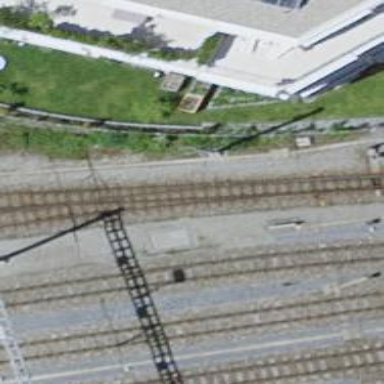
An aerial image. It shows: Narrow-gauge railway yard with electrified contact line.